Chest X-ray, AP view. Patient: 32 years old, sex F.
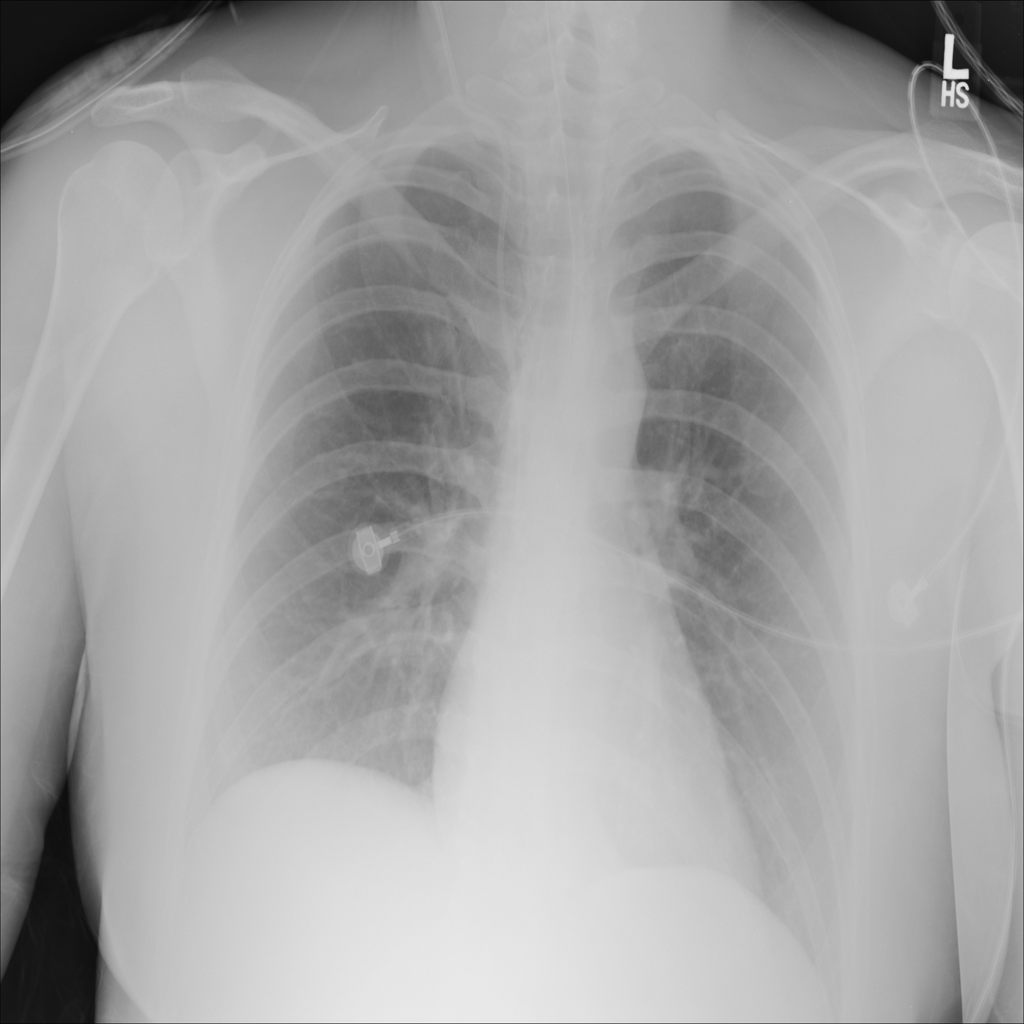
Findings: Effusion